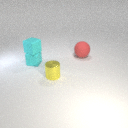
small yellow metal cylinder to the right of small cyan rubber cube